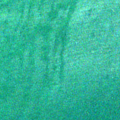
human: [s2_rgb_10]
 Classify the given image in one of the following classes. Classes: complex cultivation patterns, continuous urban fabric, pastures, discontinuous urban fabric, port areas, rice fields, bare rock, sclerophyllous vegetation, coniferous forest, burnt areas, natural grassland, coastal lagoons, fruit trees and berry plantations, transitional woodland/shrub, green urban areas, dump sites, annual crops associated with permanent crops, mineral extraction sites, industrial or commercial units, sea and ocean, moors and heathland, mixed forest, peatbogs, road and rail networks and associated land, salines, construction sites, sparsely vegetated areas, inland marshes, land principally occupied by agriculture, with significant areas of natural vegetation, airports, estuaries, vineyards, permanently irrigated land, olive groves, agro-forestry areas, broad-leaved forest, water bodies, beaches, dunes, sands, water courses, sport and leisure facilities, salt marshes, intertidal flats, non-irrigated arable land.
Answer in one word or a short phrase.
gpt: sea and ocean